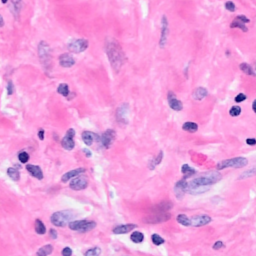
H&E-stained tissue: Breast